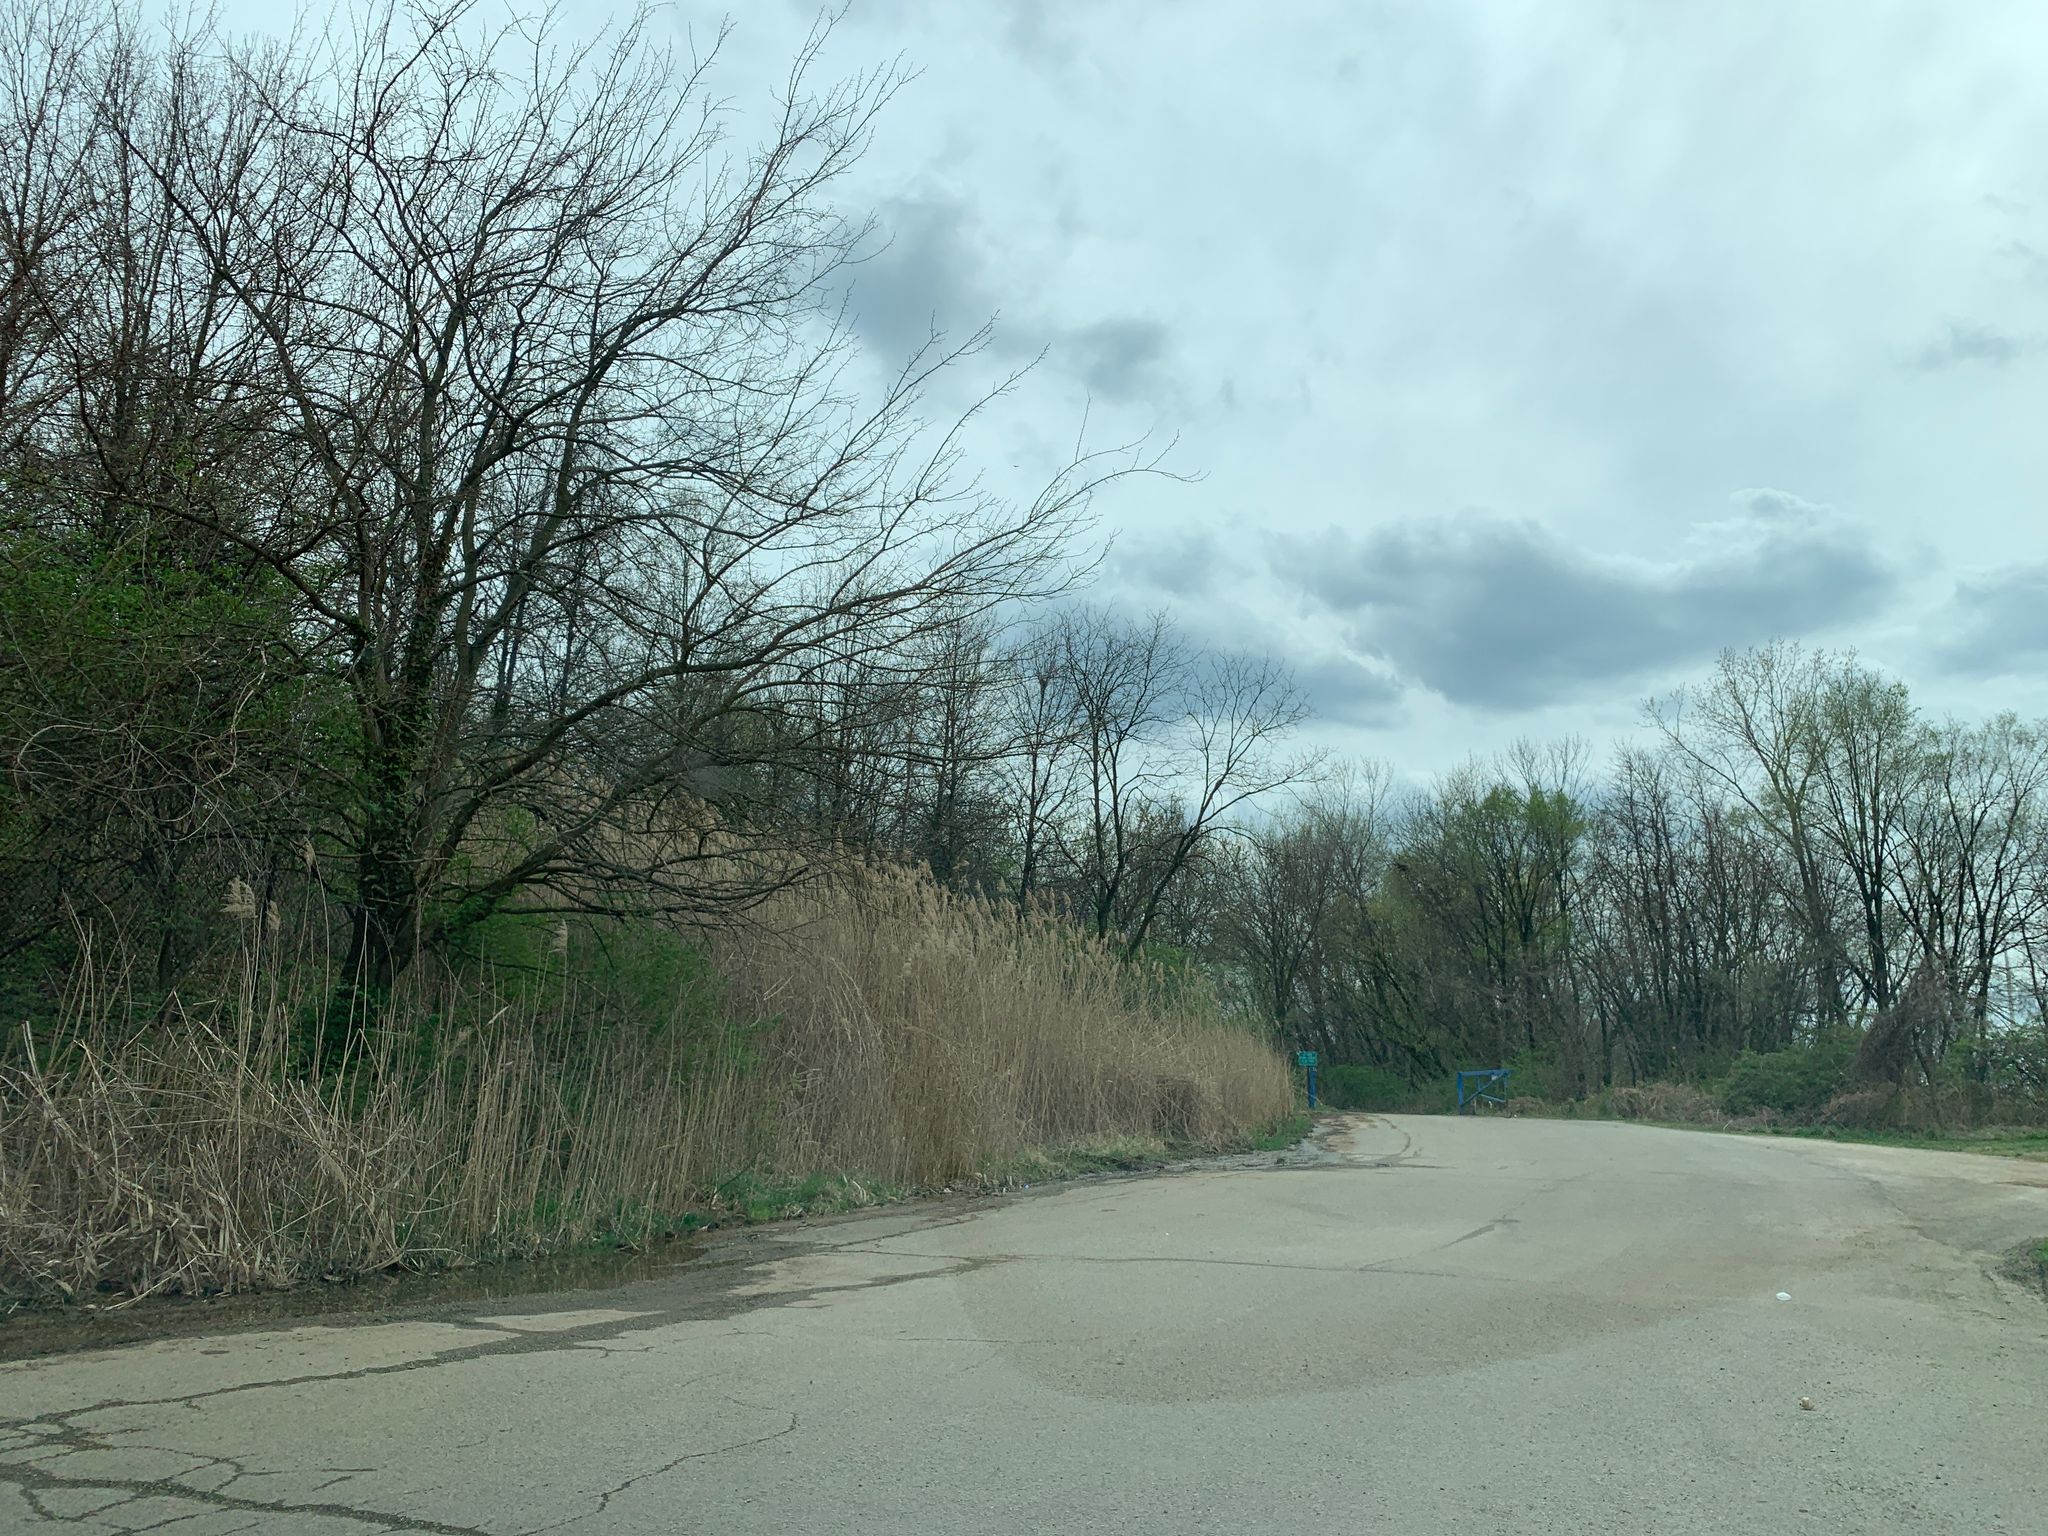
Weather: cloudy
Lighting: day
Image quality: slightly poor
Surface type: driving surface
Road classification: service, unclassified
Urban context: urban centre
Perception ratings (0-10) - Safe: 4.95, Lively: 1.74, Beautiful: 7.71, Boring: 5.07, Depressing: 7.87, Wealthy: 2.06